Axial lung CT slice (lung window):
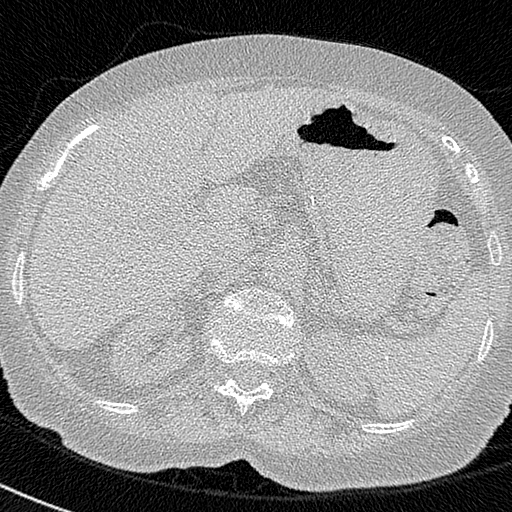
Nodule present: no